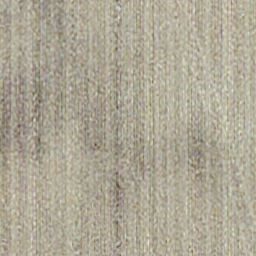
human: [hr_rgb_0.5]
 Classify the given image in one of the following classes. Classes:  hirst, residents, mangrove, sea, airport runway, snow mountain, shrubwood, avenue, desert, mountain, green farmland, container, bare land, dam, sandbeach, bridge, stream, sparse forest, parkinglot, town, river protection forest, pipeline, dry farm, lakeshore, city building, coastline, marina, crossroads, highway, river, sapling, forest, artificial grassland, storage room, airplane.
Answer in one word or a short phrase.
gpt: dry farm